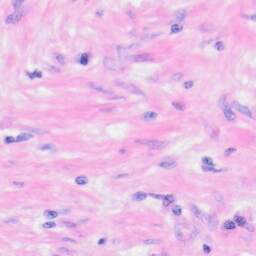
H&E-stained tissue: Kidney